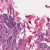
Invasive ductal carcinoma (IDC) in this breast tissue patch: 1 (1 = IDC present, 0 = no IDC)